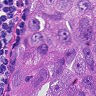
Metastatic tissue present: yes